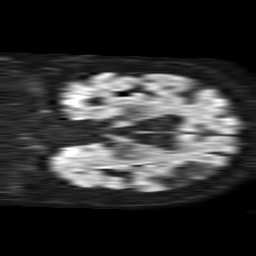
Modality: TRACE
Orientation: coronal
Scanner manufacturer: philips
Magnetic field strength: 1.5 T
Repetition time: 4.6 s
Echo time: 0.08517 s